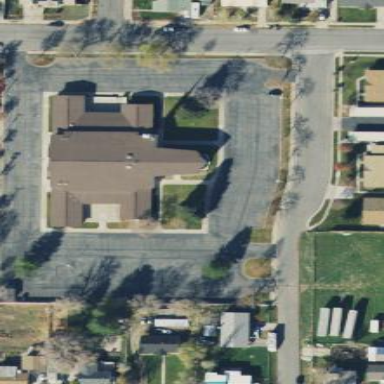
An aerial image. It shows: Building serving as place of worship.